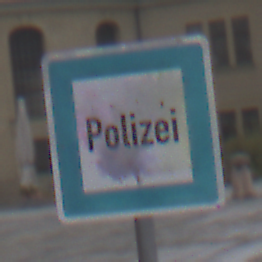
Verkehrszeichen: Polizei
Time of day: Midday
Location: Outdoor (Urban)
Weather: Overcast
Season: NotSpecified
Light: Natural